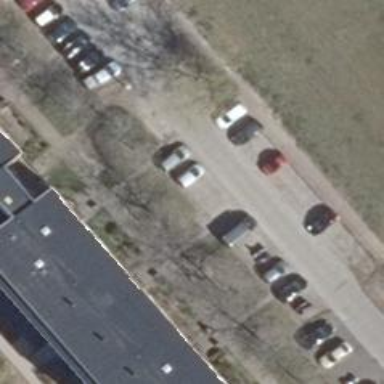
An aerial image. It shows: Street side parking area.